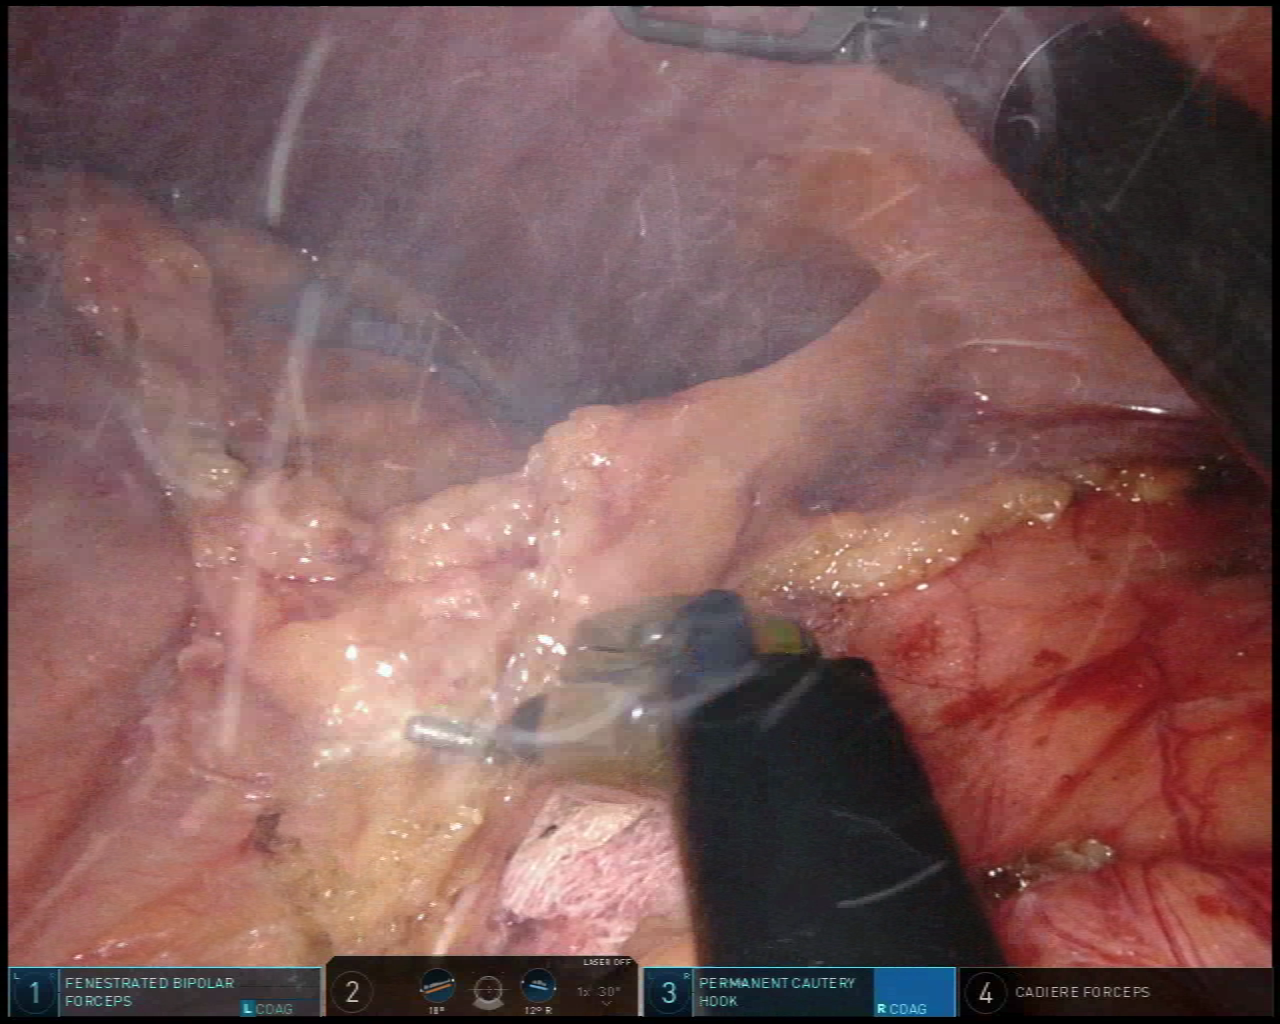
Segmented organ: spleen
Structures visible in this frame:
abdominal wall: yes
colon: yes
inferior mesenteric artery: no
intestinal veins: no
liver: no
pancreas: no
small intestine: no
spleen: yes
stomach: no
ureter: no
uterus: no
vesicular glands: no